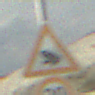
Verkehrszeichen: AmphibienwanderungRechts
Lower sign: Geschwindigkeit30
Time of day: MorningAfternoon
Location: Outdoor (Beach)
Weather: PartlyCloudy
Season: NotSpecified
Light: Natural